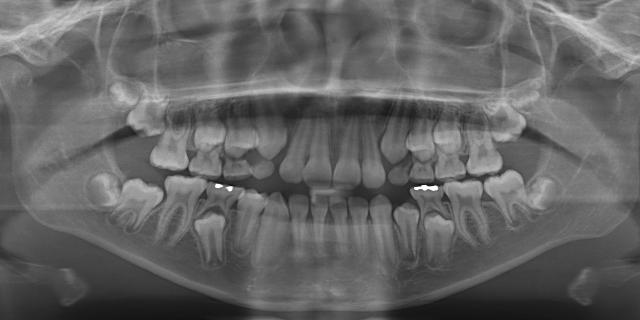
adult